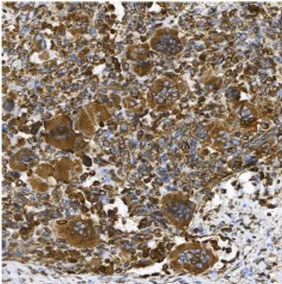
Vimentin(+) (x100).
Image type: pathology (immunostaining)